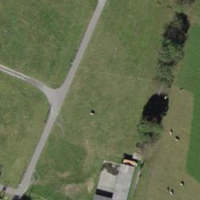
EUNIS habitat code: 52
Species observed at this site:
Corvus corone
Turdus philomelos
Emberiza citrinella
Anthus spinoletta
Dendrocopos major
Turdus viscivorus
Jynx torquilla
Anthus pratensis
Sylvia atricapilla
Poecile palustris
Phylloscopus collybita
Erithacus rubecula
Phoenicurus ochruros
Sitta europaea
Columba livia
Picus viridis
Corvus corax
Periparus ater
Cyanistes caeruleus
Sturnus vulgaris
Troglodytes troglodytes
Corvus cornix
Passer domesticus
Fringilla coelebs
Ptyonoprogne rupestris
Carduelis carduelis
Turdus merula
Parus major
Hirundo rustica
Milvus milvus
Motacilla alba